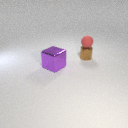
small red rubber sphere above small brown metal cylinder